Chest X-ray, PA view. Patient: 31 years old, sex M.
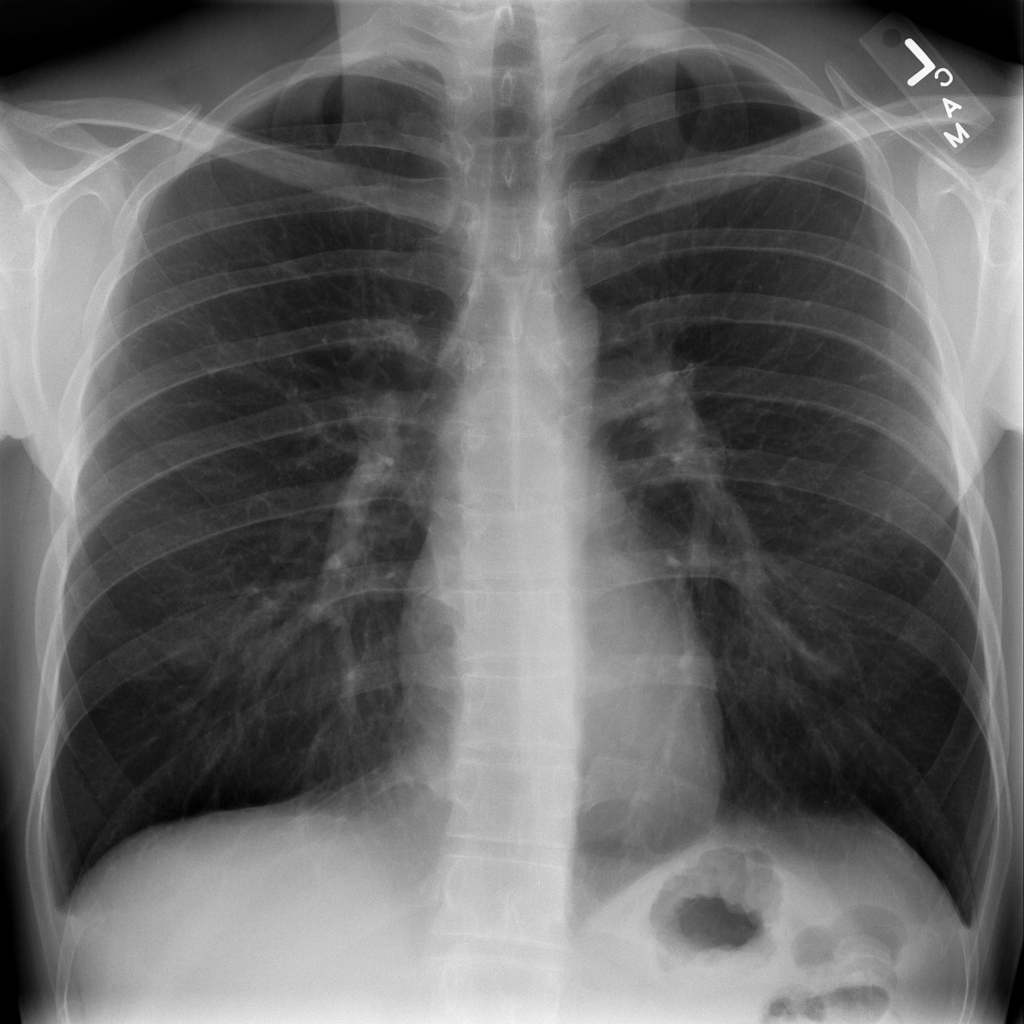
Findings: No Finding